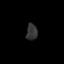
Tissue: lung
Cell type: Endothelial cells
Senescence score: 0.6056
Nuclear area (px): 175
Mean DAPI intensity: 52.337